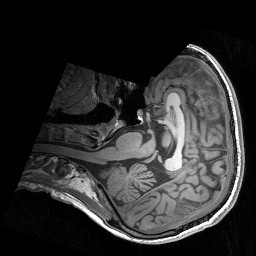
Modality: T1w
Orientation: axial
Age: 23
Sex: male
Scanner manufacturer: siemens
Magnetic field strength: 3 T
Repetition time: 1.9 s
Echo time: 0.00226 s